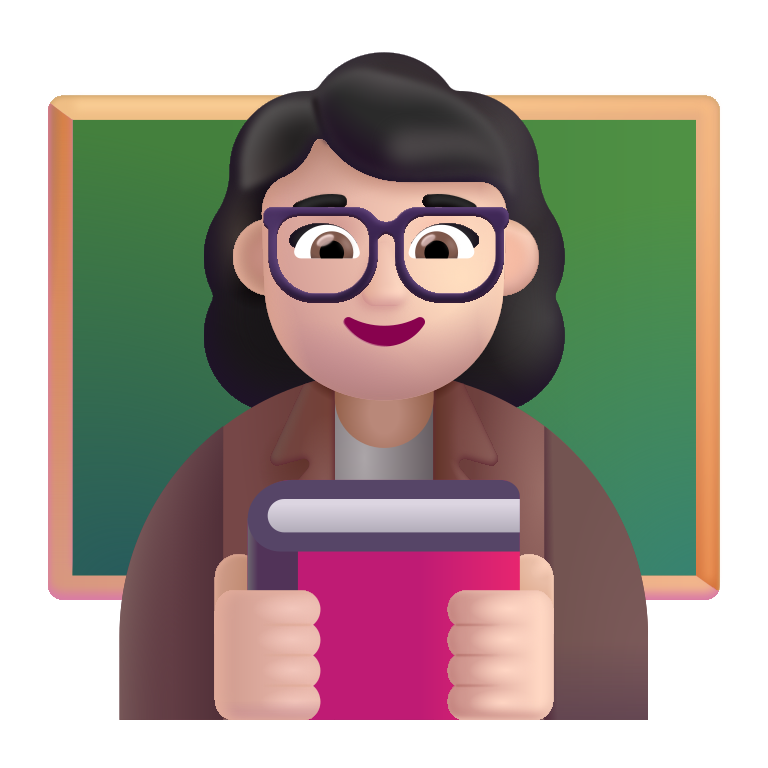
woman teacher color light